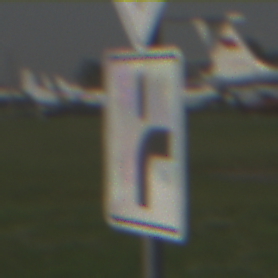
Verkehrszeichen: VerlaufVorfahrtsstrasse8
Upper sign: Vorfahrtsstrasse
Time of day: MorningAfternoon
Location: Outdoor (Special)
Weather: Clear
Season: NotSpecified
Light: Natural